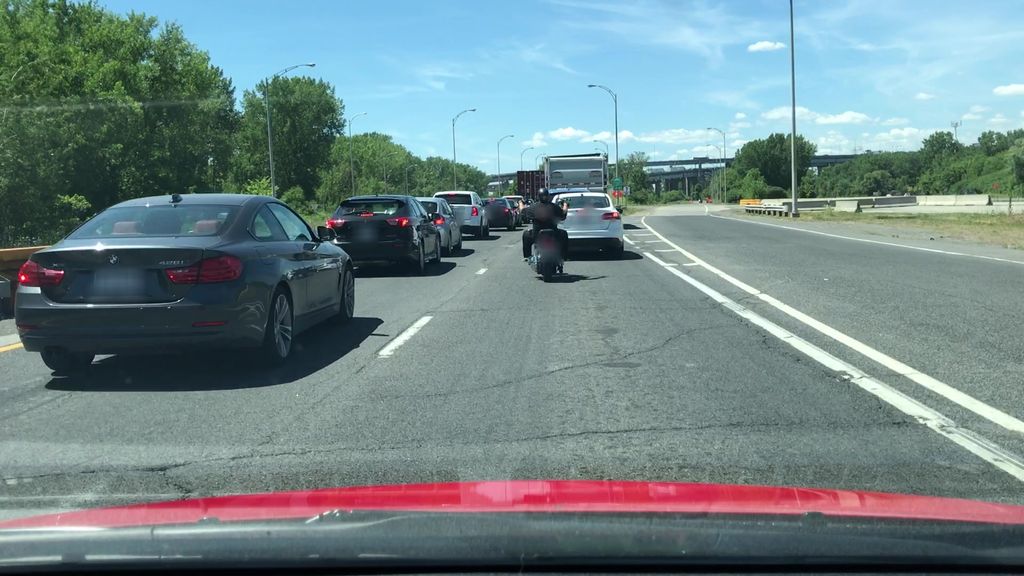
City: montreal